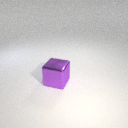
large purple metal cube